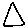
Label: triangle